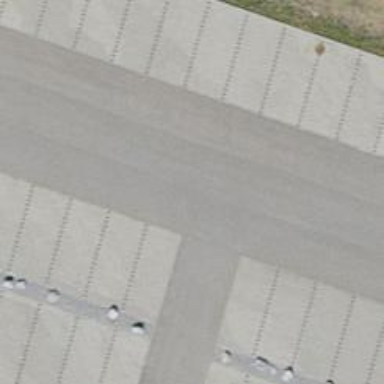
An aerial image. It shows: Road serving as parking aisle.